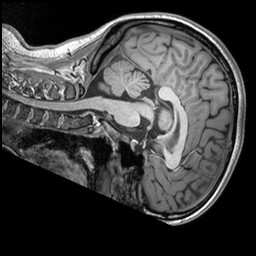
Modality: T1w
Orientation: sagittal
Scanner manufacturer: siemens
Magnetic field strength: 3 T
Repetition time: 2.53 s
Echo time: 0.00298 s